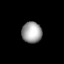
Tissue: prostate
Cell type: Fibroblasts
Senescence score: 0.6923
Nuclear area (px): 413
Mean DAPI intensity: 161.697